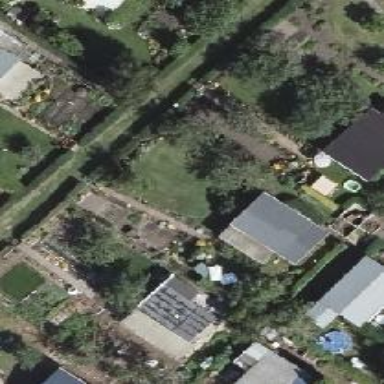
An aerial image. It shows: Plot in the allotments.